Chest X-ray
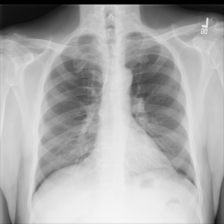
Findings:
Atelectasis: negative
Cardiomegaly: negative
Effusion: negative
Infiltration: negative
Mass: negative
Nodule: negative
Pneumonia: negative
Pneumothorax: negative
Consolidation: negative
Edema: negative
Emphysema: negative
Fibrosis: negative
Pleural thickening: negative
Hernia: negative